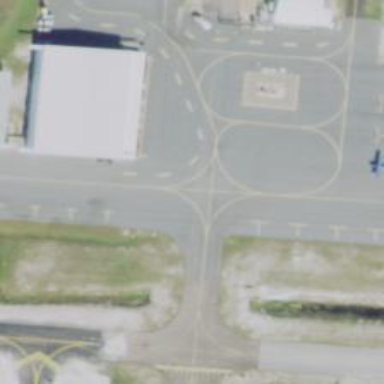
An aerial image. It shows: Image of taxiway at airport.